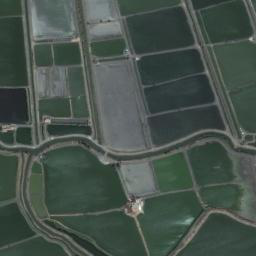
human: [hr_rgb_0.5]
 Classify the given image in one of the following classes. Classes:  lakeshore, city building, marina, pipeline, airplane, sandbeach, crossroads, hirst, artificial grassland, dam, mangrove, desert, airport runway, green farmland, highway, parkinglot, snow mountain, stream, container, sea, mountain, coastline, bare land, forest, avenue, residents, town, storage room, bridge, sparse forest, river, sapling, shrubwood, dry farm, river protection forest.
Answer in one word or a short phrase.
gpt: green farmland